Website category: university
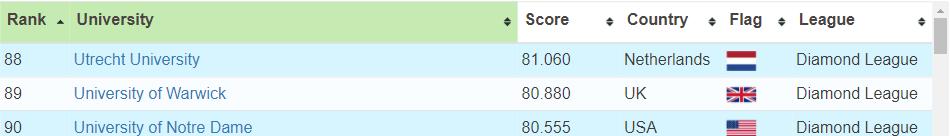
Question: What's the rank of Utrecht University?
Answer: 88

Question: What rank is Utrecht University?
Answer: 88

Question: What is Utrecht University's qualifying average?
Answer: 88

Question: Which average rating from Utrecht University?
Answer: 88

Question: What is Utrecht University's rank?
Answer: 88

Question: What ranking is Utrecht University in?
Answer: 88

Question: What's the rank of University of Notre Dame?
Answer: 90

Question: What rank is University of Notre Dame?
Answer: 90

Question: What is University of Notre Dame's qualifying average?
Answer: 90

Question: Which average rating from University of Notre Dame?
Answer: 90

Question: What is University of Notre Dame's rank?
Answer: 90

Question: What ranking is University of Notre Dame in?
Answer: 90

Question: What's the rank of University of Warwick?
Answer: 89

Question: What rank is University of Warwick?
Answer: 89

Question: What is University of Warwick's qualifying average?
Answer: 89

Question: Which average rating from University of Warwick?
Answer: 89

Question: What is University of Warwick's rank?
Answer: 89

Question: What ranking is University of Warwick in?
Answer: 89

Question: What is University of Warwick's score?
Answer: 80.880

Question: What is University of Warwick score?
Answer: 80.880

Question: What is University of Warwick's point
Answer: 80.880

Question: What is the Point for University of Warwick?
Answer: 80.880

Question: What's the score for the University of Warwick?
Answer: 80.880

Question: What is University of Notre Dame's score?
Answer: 80.555

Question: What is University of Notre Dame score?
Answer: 80.555

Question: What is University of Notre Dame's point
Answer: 80.555

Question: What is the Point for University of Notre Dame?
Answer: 80.555

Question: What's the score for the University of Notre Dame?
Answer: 80.555

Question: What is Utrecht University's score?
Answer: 81.060

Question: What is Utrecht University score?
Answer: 81.060

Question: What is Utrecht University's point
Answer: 81.060

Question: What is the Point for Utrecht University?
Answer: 81.060

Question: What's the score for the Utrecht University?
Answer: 81.060

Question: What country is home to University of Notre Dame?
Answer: USA

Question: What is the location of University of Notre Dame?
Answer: USA

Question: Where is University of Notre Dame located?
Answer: USA

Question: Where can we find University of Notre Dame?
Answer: USA

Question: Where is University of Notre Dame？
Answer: USA

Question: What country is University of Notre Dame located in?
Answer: USA

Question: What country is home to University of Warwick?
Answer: UK

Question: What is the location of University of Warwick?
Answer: UK

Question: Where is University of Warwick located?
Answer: UK

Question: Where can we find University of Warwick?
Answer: UK

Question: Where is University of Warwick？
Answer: UK

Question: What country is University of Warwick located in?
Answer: UK

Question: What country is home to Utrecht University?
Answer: Netherlands

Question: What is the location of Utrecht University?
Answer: Netherlands

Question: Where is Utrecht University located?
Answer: Netherlands

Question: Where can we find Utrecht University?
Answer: Netherlands

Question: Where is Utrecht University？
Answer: Netherlands

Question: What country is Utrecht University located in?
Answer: Netherlands

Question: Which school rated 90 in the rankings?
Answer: University of Notre Dame

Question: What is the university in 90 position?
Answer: University of Notre Dame

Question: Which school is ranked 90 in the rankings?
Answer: University of Notre Dame

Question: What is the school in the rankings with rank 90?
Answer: University of Notre Dame

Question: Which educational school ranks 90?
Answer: University of Notre Dame

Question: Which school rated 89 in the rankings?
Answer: University of Warwick

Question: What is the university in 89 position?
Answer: University of Warwick

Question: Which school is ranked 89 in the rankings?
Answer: University of Warwick

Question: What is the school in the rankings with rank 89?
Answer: University of Warwick

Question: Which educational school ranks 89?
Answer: University of Warwick

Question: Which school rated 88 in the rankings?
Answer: Utrecht University

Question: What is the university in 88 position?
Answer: Utrecht University

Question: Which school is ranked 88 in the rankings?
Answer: Utrecht University